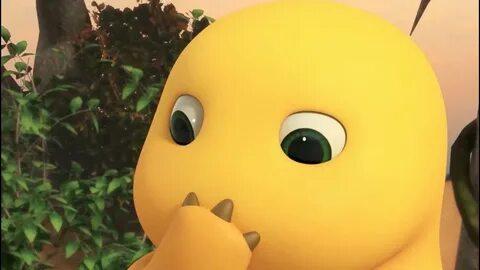
Label: nailong